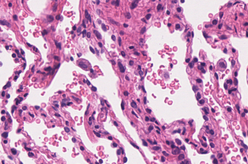
Tumor epithelial tissue: no
Tumor-associated stroma tissue: no
Normal tissue: yes